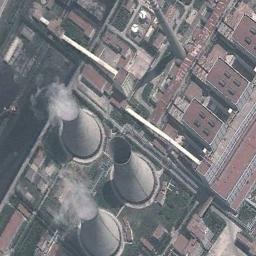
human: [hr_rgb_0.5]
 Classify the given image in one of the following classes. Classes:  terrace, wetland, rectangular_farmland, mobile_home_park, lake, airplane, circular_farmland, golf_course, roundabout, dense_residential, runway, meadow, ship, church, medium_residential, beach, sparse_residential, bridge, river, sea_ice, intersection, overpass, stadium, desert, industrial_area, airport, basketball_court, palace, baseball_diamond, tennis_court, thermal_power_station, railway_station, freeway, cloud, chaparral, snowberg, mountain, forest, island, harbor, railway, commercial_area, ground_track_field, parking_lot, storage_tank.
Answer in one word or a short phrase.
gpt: thermal_power_station